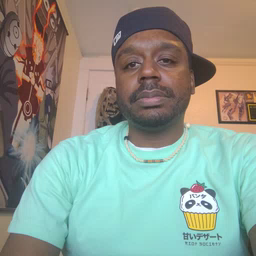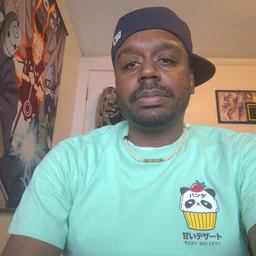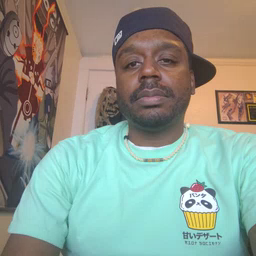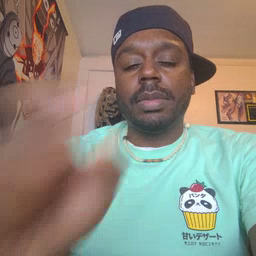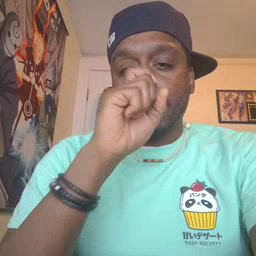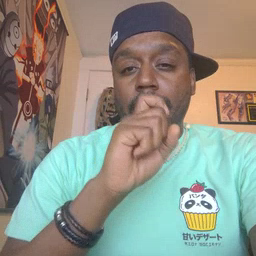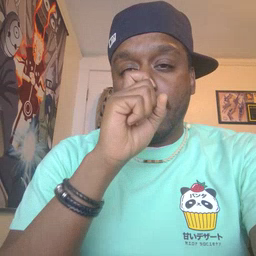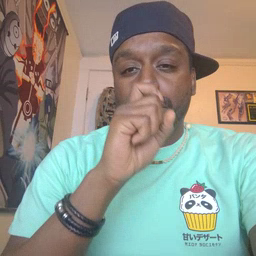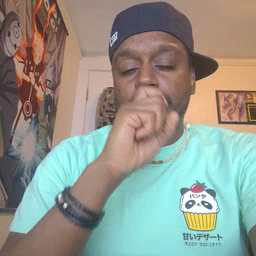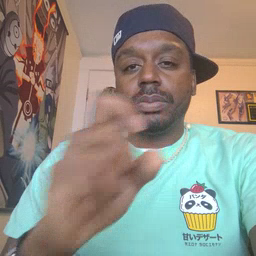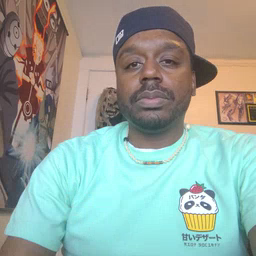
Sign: doll